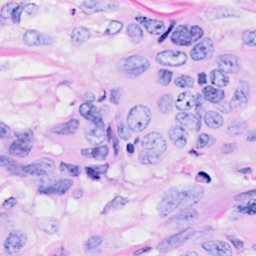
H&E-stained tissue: Breast